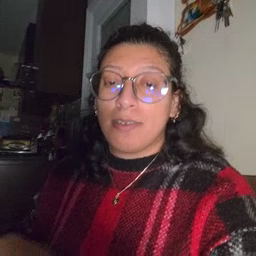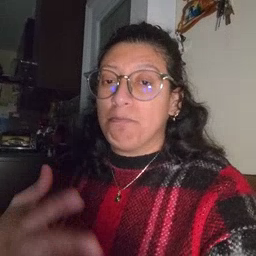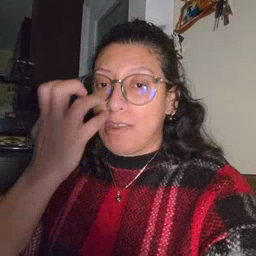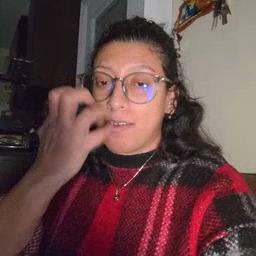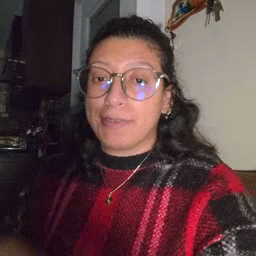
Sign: mad